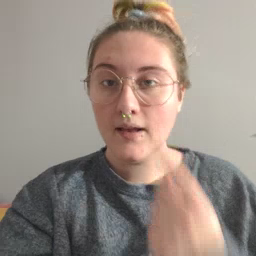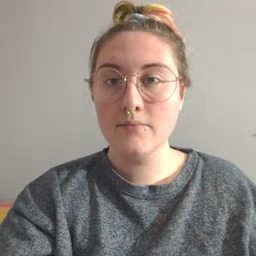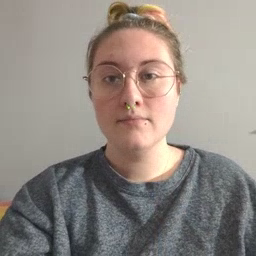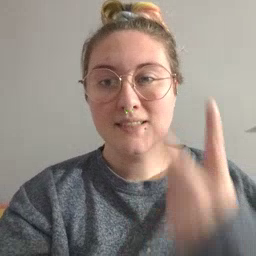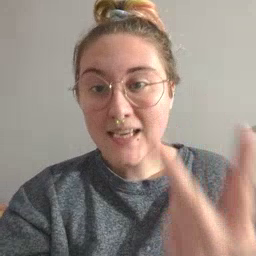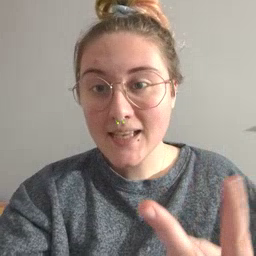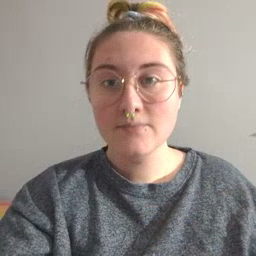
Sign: see